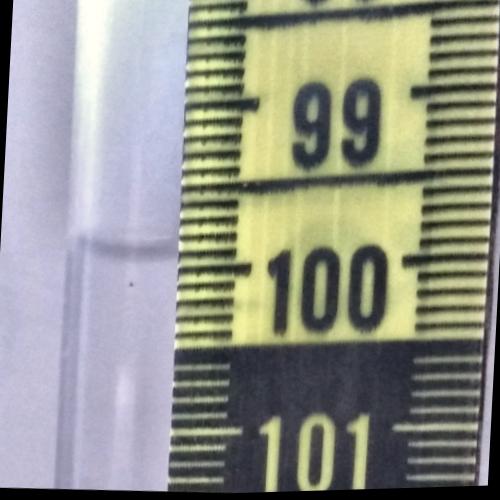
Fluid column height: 99.9 cm